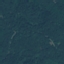
Land use / land cover: Forest